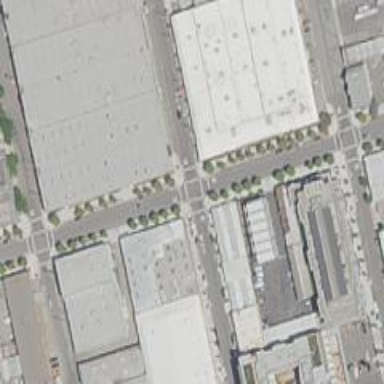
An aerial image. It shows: Industrial building.